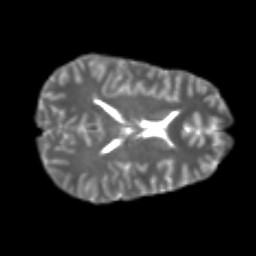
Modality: T2w
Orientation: axial
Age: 24
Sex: male
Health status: healthy
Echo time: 0.074 s